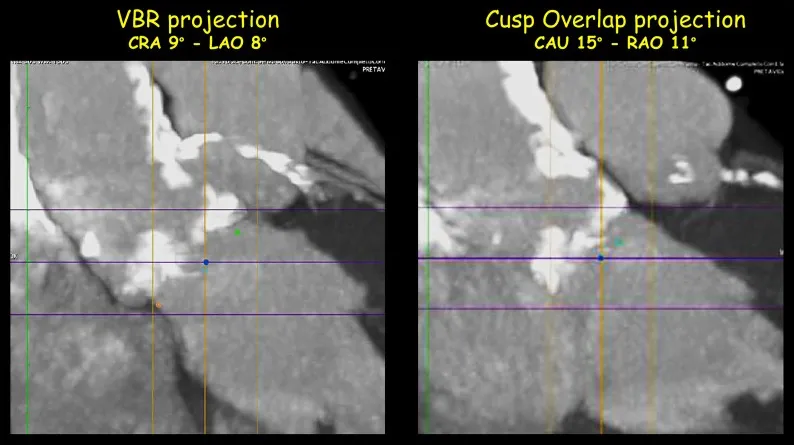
Pre-Procedural multislice computed tomographic evaluation: aortic calcifications. MIP-reconstruction of the thoraco-abdominal CT angiography showed the massive calcifications of the ascending aorta and the sino-tubular junction.
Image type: radiology (ct)